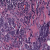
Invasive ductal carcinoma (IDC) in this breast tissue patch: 1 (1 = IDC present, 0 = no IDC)